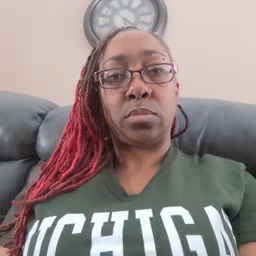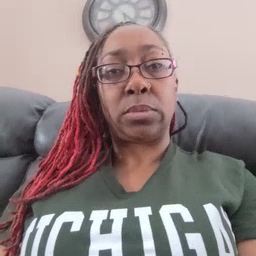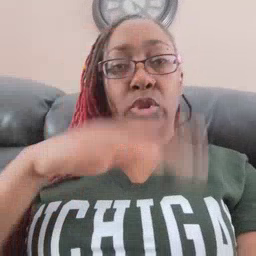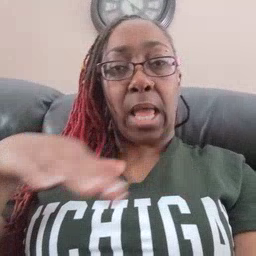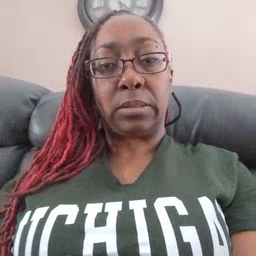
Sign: child